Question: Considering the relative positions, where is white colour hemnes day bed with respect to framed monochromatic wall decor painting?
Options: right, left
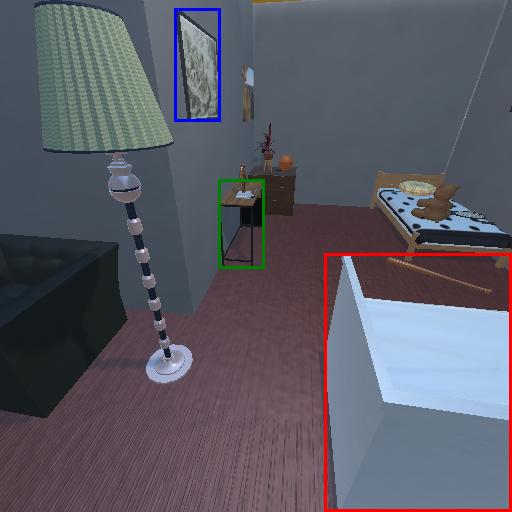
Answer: right